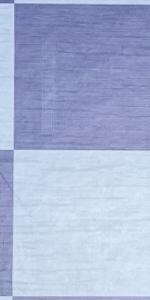
Label: Empty